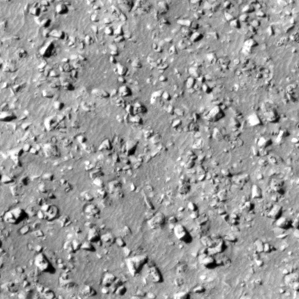
Label: non_frost